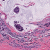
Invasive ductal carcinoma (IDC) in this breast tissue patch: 0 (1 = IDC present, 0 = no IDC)